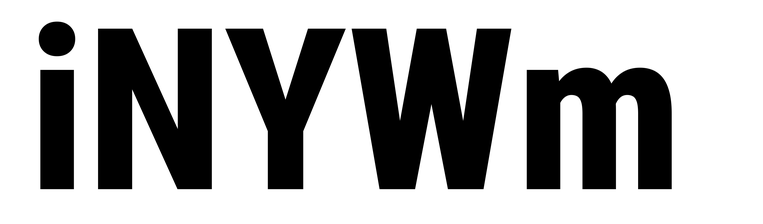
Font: Roboto_Condensed_ExtraBold